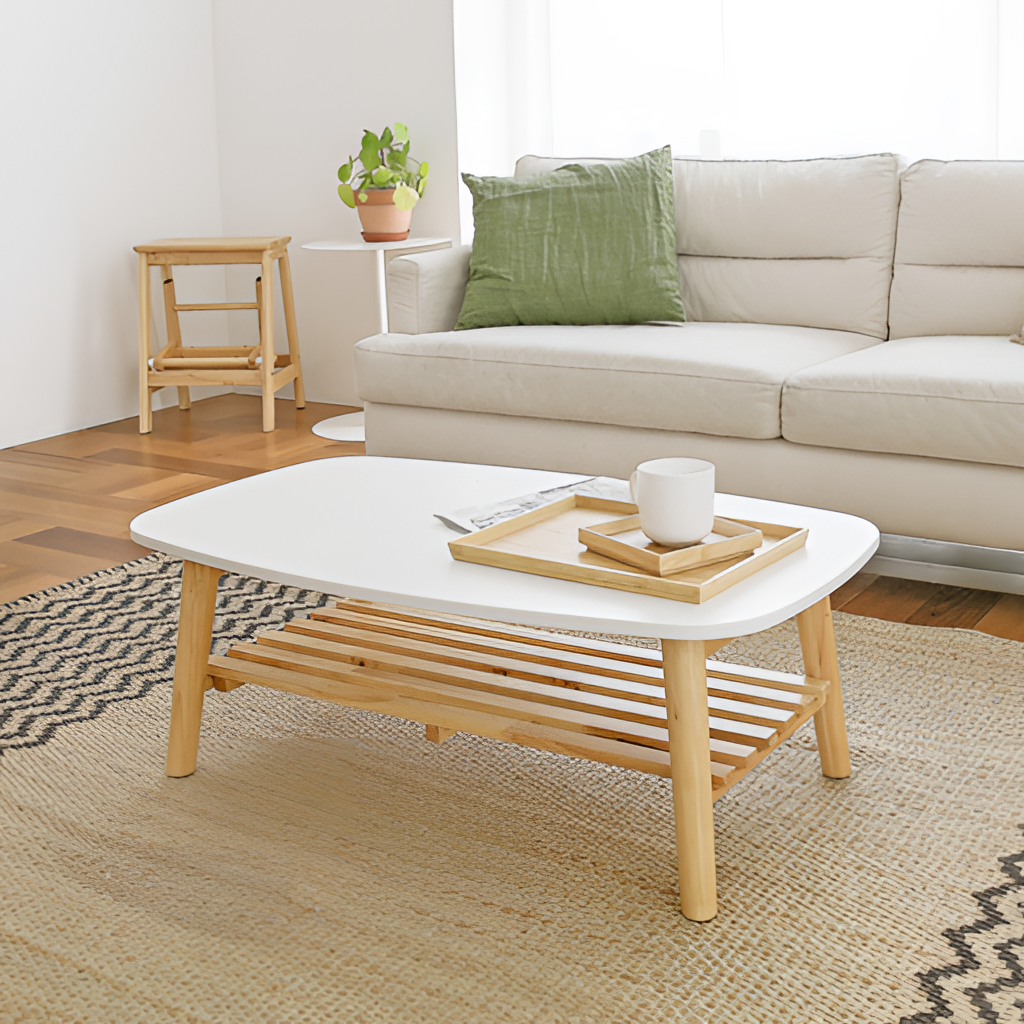
white wood coffee table, living room, contemporary, white paint wallpaper, with solid pattern, wood flooring, with plank pattern